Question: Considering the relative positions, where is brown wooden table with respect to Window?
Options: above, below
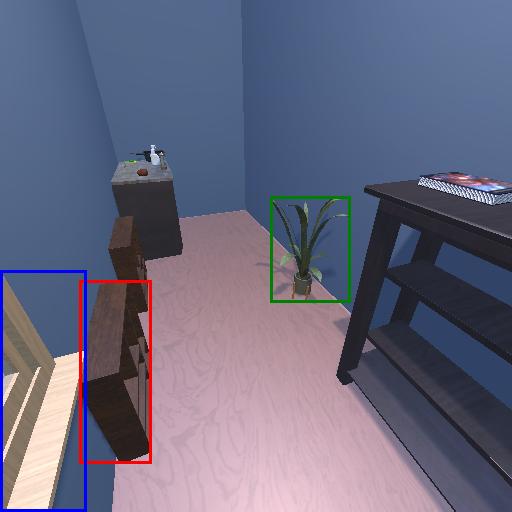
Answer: above